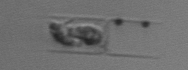
Label: Guinardia_delicatula_TAG_internal_parasite